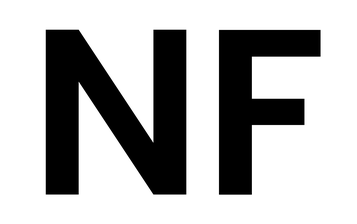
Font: Poppins-SemiBold